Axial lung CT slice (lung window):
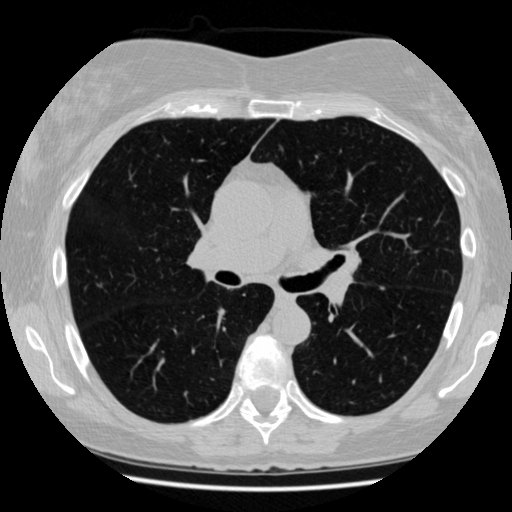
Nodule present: no